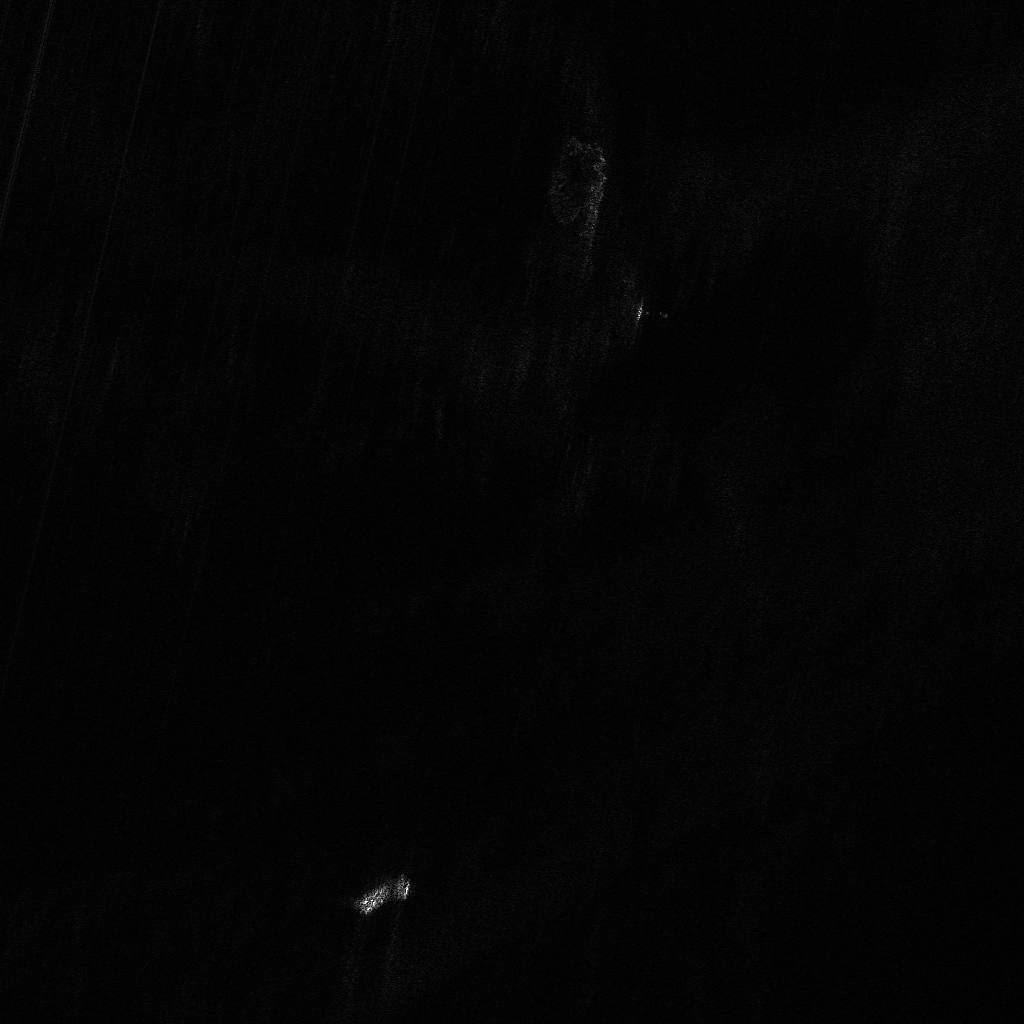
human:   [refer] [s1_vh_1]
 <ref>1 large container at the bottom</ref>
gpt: <box>[[36, 84, 38, 90, 63]]</box>